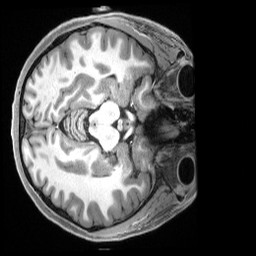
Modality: T1w
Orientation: axial
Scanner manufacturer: siemens
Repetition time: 2.5 s
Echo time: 0.00231 s